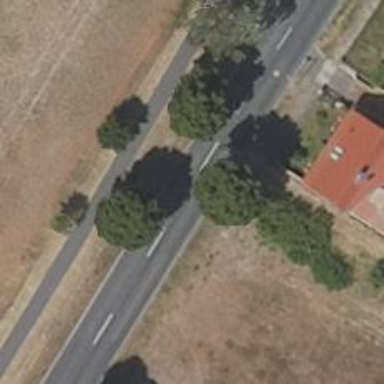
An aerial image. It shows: Primary road with asphalt surface.